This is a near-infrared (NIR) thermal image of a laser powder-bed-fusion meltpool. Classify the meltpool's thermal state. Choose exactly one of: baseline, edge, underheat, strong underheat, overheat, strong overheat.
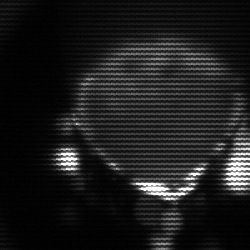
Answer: edge